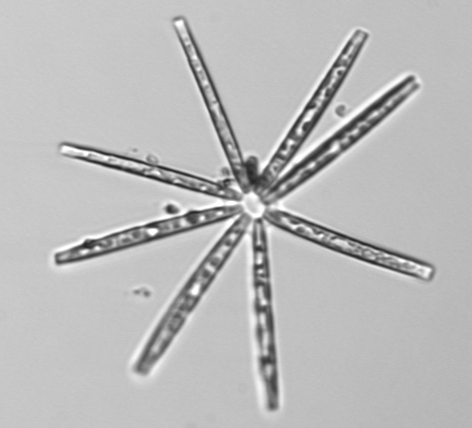
Label: Thalassionema